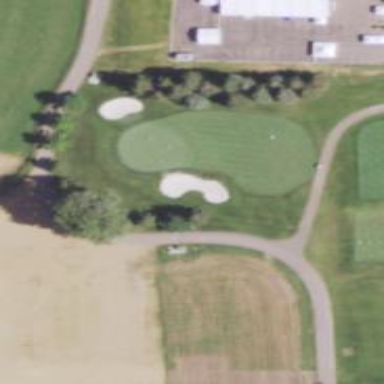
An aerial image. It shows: Service road used as golf cart path.